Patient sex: M
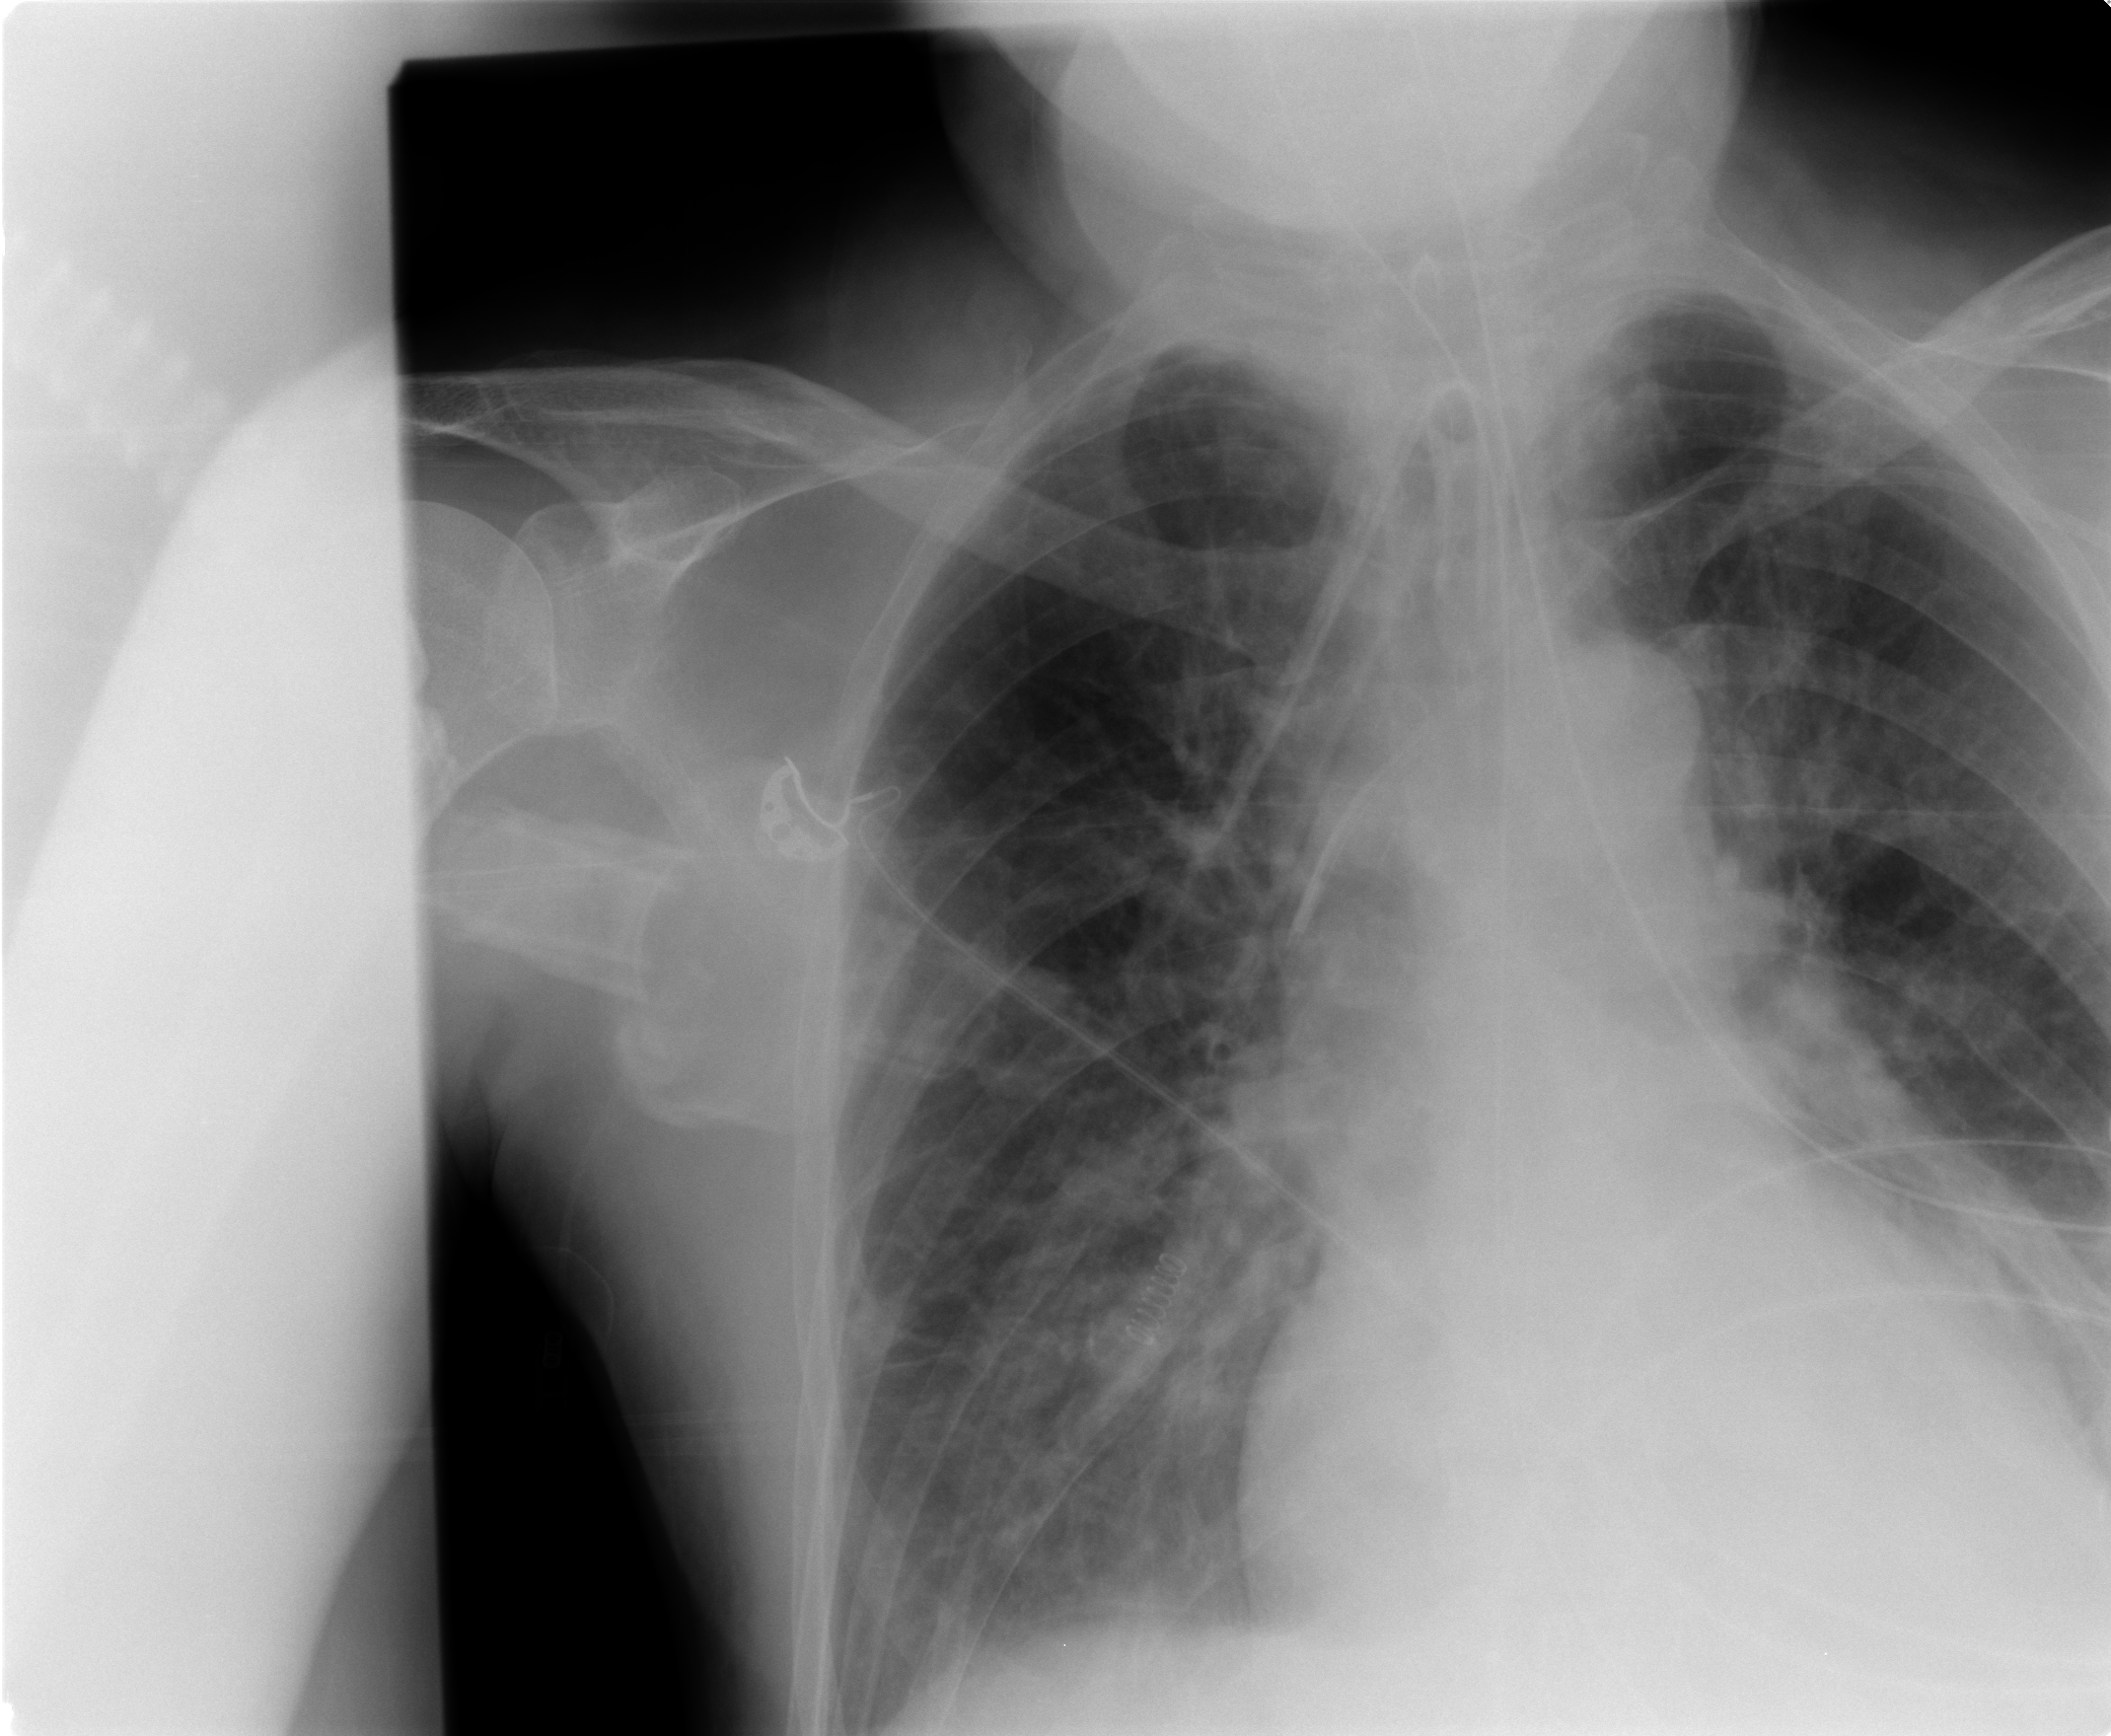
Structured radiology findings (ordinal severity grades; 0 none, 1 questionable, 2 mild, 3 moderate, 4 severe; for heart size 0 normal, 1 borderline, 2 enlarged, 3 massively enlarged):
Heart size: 2
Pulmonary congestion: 2
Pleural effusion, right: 1
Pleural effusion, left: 0
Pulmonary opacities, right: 0
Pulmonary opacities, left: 0
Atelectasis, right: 1
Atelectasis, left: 2